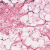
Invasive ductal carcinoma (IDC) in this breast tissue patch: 0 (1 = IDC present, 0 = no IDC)